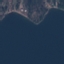
Land use / land cover: SeaLake